Aerial crown-view tile of a tropical tree (Barro Colorado Island, Panama), acquired 20250715:
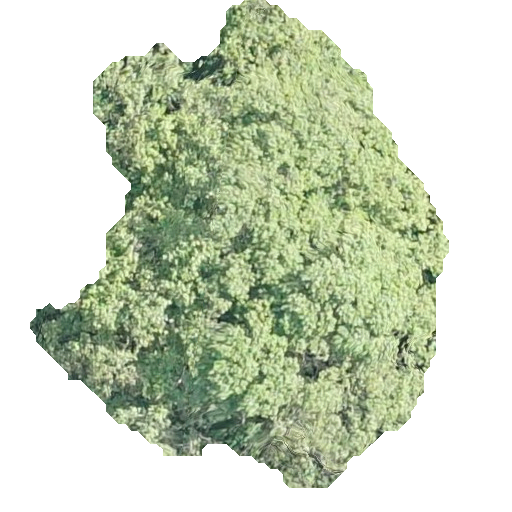
Species: Luehea seemannii
GBIF accepted scientific name: Luehea seemannii
Crown area: 194.249 m²